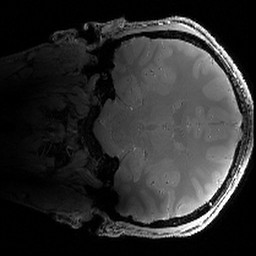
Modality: PDw
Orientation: coronal
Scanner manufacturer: siemens
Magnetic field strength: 6.98 T
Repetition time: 2.55 s
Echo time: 0.00327 s